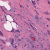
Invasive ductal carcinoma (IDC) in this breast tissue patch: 1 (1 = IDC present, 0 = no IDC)